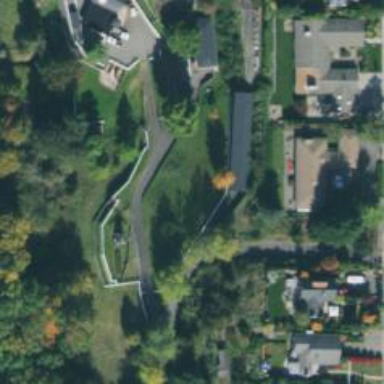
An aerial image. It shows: Covered driveway bridge.